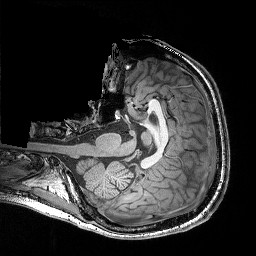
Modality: T1w
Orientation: axial
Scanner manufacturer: siemens
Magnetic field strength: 3 T
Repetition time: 0.02 s
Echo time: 0.005 s